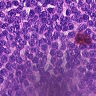
Metastatic tissue present: no